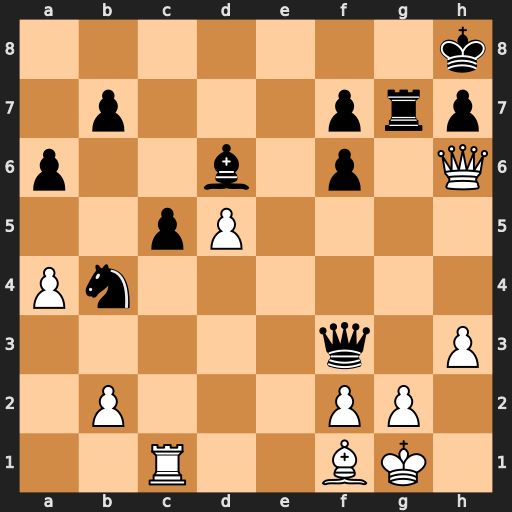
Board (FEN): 7k/1p3prp/p2b1p1Q/2pP4/Pn6/5q1P/1P3PP1/2R2BK1
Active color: w
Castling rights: -
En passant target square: -
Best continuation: Qxg7+ Kxg7 gxf3